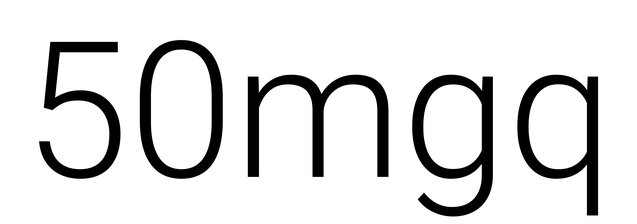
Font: Roboto_Light